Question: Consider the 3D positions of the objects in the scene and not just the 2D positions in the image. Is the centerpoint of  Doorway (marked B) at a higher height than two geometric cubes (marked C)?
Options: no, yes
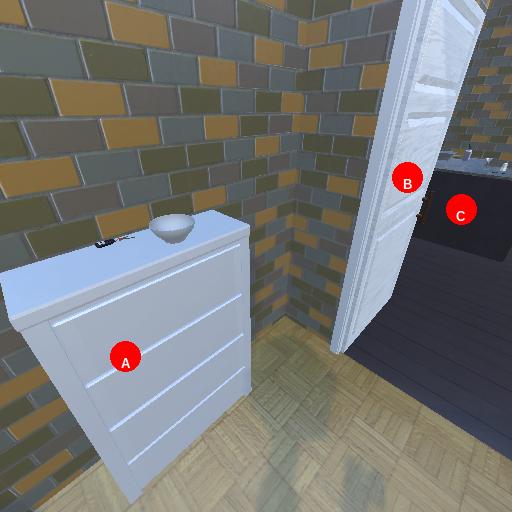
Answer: no